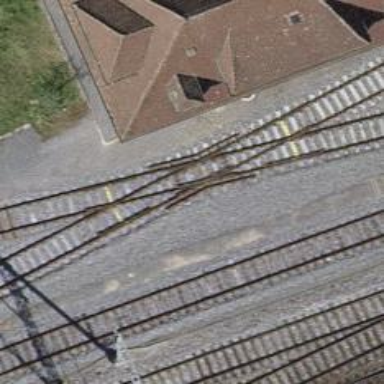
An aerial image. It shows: Railway crossing.